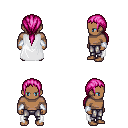
a pixel art fantasy rpg character, male body template, human, dark skin, white cape, metal pants, pink ponytail hairstyle, white cloth bracers, four views (front, back, left, right), 2x2 character sprite sheet, small pixel art, hard edges, no anti-aliasing